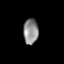
Tissue: lung
Cell type: Myeloid cells
Senescence score: 0.193
Nuclear area (px): 368
Mean DAPI intensity: 142.834